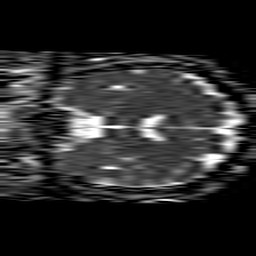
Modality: ADC
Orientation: coronal
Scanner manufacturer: philips
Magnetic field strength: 1.5 T
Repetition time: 4.6 s
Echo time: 0.08631 s